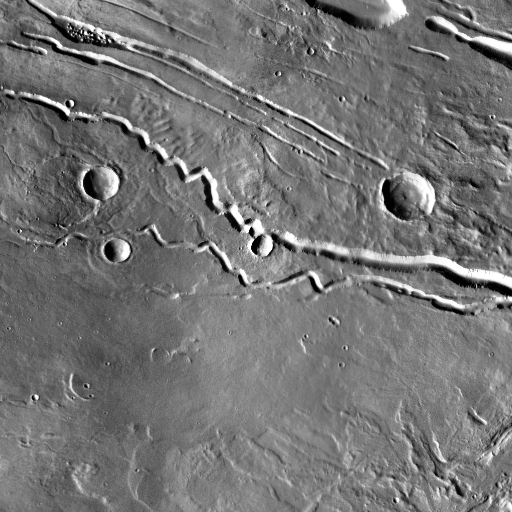
Crater classes present: Background, Other, Buried